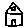
Label: house